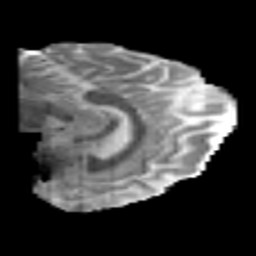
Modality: MD
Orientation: sagittal
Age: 42
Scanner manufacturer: philips
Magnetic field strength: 3 T
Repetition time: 8.553 s
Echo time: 0.1273 s